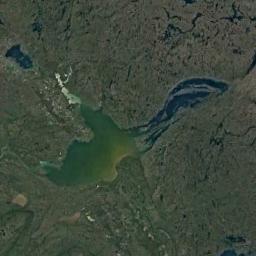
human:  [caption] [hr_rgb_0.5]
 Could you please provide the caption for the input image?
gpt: Some lakes of different sizes lie on a flat ground and the water is yellow .

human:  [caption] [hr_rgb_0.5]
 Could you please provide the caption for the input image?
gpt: There is a path over the lake in the picture .

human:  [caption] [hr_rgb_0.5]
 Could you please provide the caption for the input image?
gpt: There are many lakes of different sizes .

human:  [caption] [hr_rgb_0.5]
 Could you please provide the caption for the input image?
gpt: An irregularly shaped half-blue and half-green lake is surrounded by forest .

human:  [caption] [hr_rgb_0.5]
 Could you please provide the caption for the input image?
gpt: There are green meadows and rivers around the lakes .